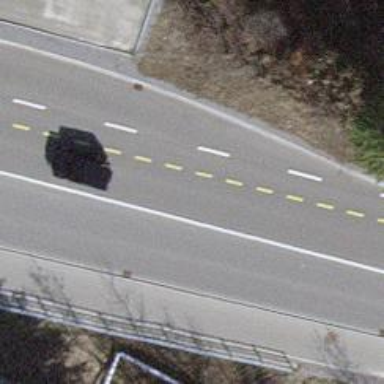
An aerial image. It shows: Secondary road with asphalt surface. It has designated cycle lane on the left side.